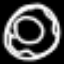
Label: donut